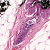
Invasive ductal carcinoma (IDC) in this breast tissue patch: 0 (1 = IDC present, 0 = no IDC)